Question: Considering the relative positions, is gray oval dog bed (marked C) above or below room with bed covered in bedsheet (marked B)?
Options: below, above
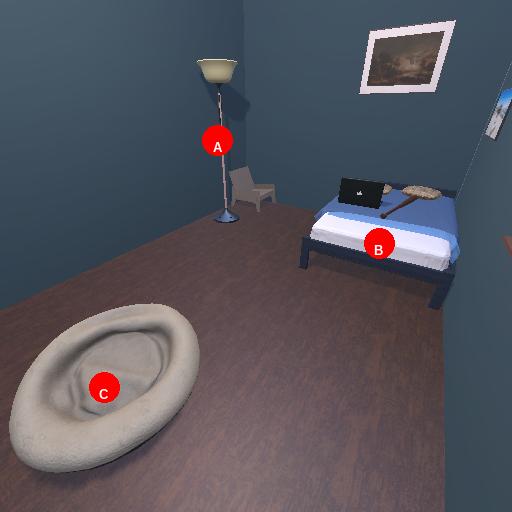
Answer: below